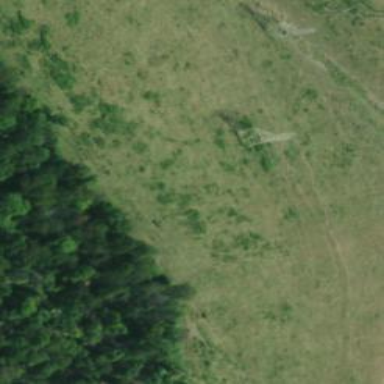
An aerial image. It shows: Lattice structure tower used for power distribution.